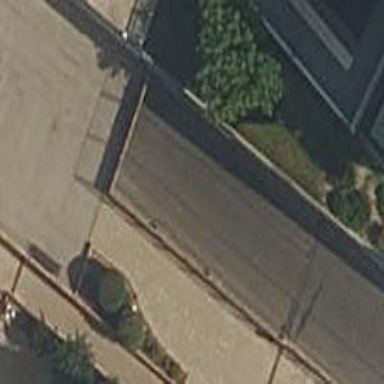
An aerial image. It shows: Parking entrance.